Aerial crown-view tile of a tropical tree (Barro Colorado Island, Panama), acquired 20241216:
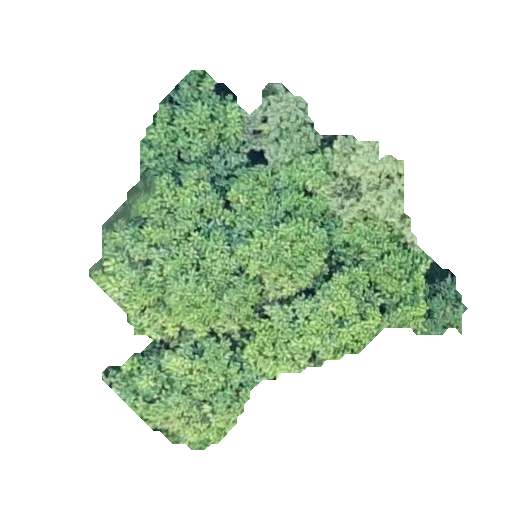
Species: Protium stevensonii
GBIF accepted scientific name: Tetragastris panamensis
Crown area: 119.524 m²